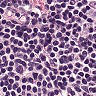
Metastatic tissue present: no